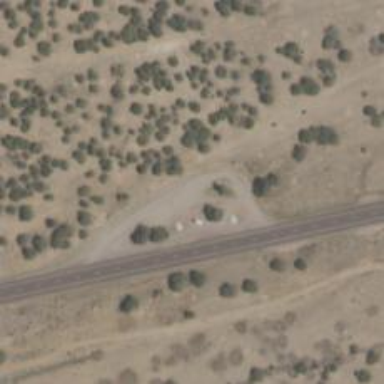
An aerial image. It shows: Rest area along the road.